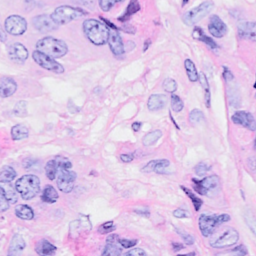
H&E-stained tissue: Breast